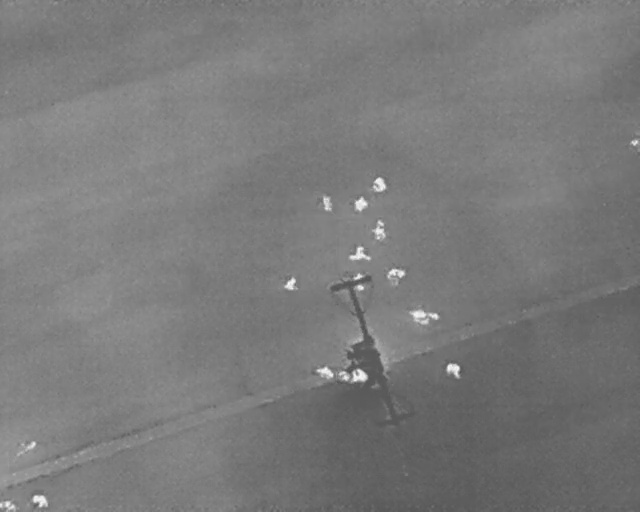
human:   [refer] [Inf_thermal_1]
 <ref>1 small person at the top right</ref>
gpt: <box>[[98, 26, 100, 28, 2]]</box>

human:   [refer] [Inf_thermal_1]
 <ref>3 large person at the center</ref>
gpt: <box>[[54, 46, 57, 51, 2], [60, 51, 63, 55, 2], [64, 58, 67, 65, 2]]</box>

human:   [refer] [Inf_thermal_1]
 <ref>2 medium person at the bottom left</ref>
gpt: <box>[[5, 96, 6, 99, 2], [0, 96, 2, 100, 2]]</box>

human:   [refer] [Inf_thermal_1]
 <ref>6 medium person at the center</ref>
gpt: <box>[[57, 34, 60, 37, 2], [55, 38, 57, 40, 2], [49, 38, 52, 40, 2], [57, 43, 61, 46, 2], [44, 53, 46, 56, 2], [54, 53, 57, 56, 2]]</box>

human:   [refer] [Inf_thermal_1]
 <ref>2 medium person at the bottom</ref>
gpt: <box>[[54, 71, 57, 75, 2], [49, 70, 51, 74, 15]]</box>